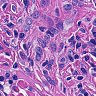
Metastatic tissue present: yes